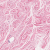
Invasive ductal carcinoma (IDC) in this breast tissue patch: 0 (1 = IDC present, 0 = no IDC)